Interaction volume radius: 5 \u00c5
Interaction volume height: 15 \u00c5
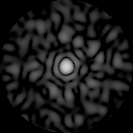
Disorder parameter: 0.8531